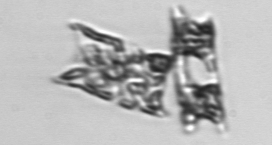
Label: Eucampia